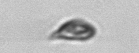
Label: Cryptophyta